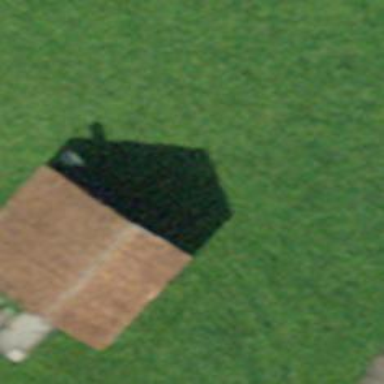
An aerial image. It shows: Barn.